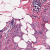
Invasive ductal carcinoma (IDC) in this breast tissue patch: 1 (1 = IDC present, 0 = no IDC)